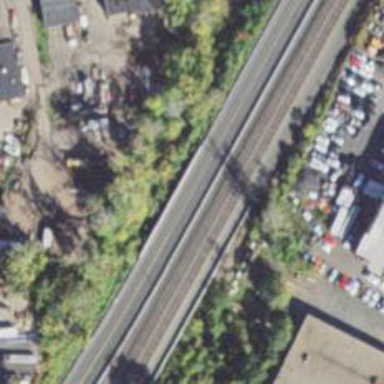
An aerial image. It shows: Asphalt busway.